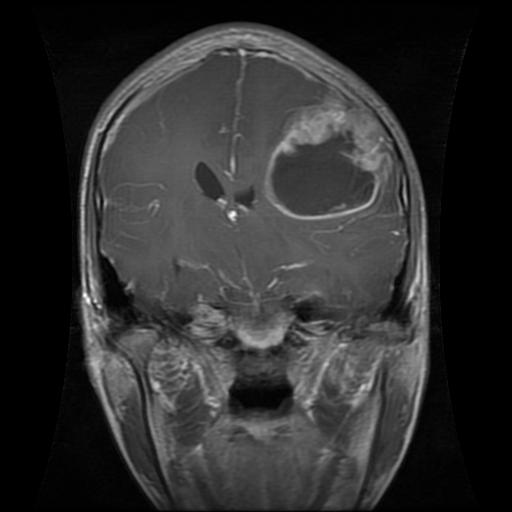
Label: glioma